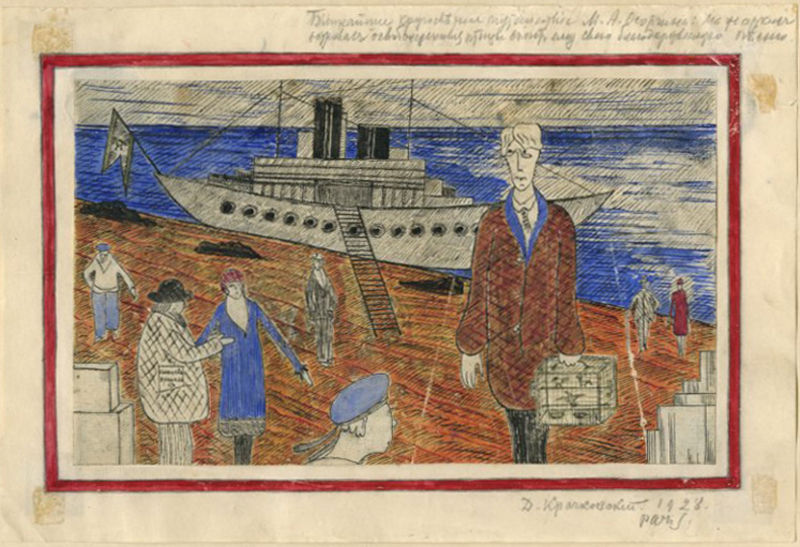
Titel: The Approaching Round-the-World Voyage of M.A. Osorgin, The Approaching Round-the-World Voyage of M.A. Osorgin
Künstler: Dmitrii Iosifovich Krachkovskii
Standort: Amherst (Massachusetts, USA)
Institution: Mead Art Museum, Amherst College
Schlagwörter: blau, mann, vogel, wasser, menschen, braun, frau, zeichnung, schiff, kisten, flagge, hafen, dampfschiff, pier, blue, hat, men, red, white, women, black, figures, modern, woman, brown, matrose, wood, man, sky, boat, ship, water, ankunft, drawing, käfig, vogelkäfig, color, coat, bird, birds, ladder, sailor, sailors, flag, small, ink, pencil, travel, port, cage, birdcage, travellers, dock, 20th century, beret, stylistic, deck, steamer, boarding